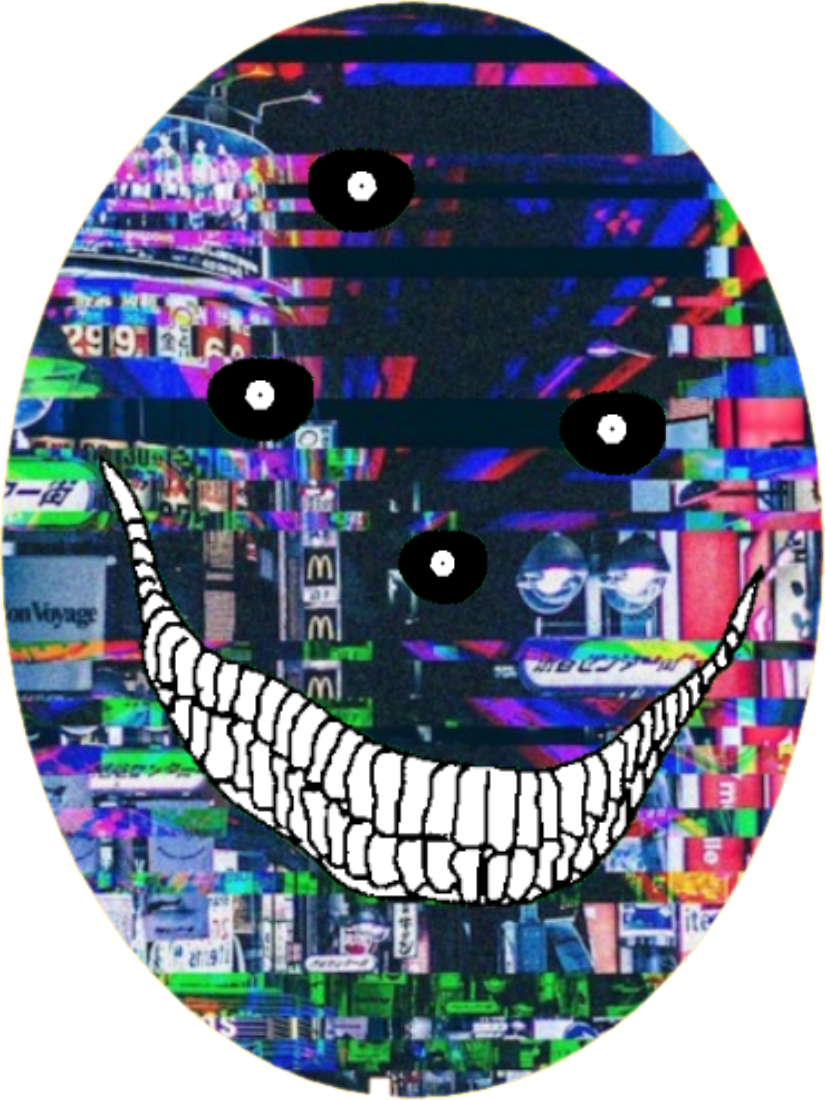
Label: 5_Oomer